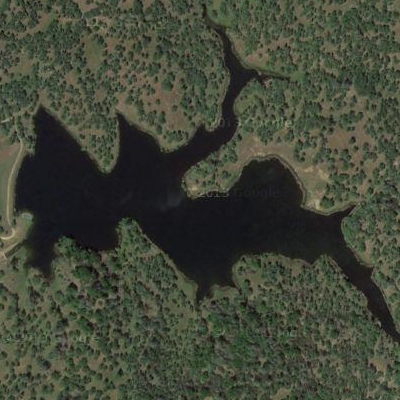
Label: RiverLake